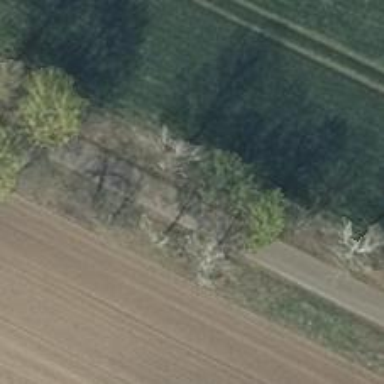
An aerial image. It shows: Row of deciduous broadleaved trees.